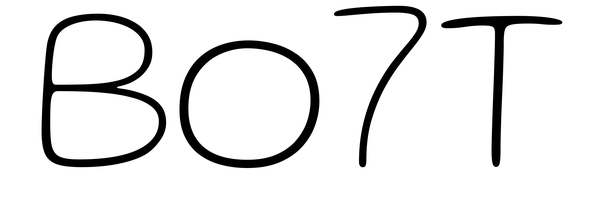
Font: Gluten_Thin